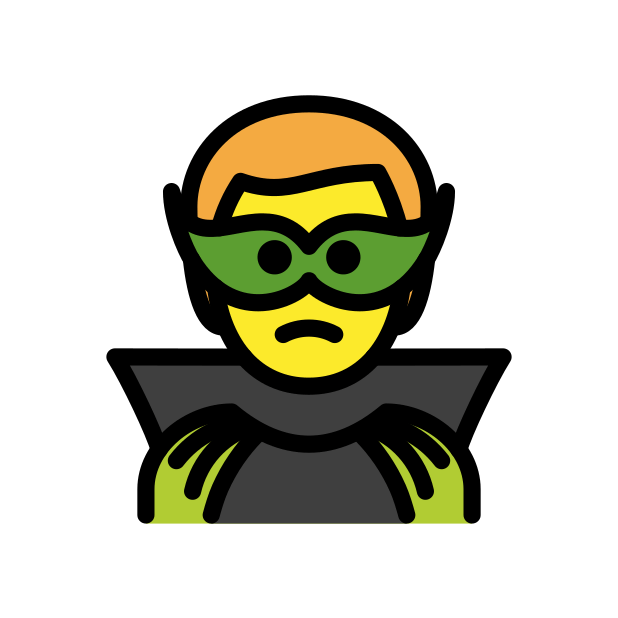
man supervillain